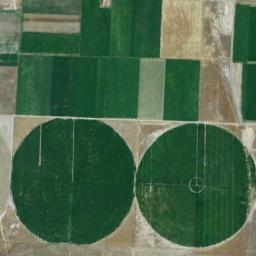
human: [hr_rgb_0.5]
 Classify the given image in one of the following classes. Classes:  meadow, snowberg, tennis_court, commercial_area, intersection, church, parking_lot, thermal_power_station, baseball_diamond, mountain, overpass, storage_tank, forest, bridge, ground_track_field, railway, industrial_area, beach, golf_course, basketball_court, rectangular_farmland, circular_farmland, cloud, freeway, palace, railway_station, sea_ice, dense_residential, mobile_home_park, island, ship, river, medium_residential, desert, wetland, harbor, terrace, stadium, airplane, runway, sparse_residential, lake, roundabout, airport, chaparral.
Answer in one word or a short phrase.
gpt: circular_farmland